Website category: university
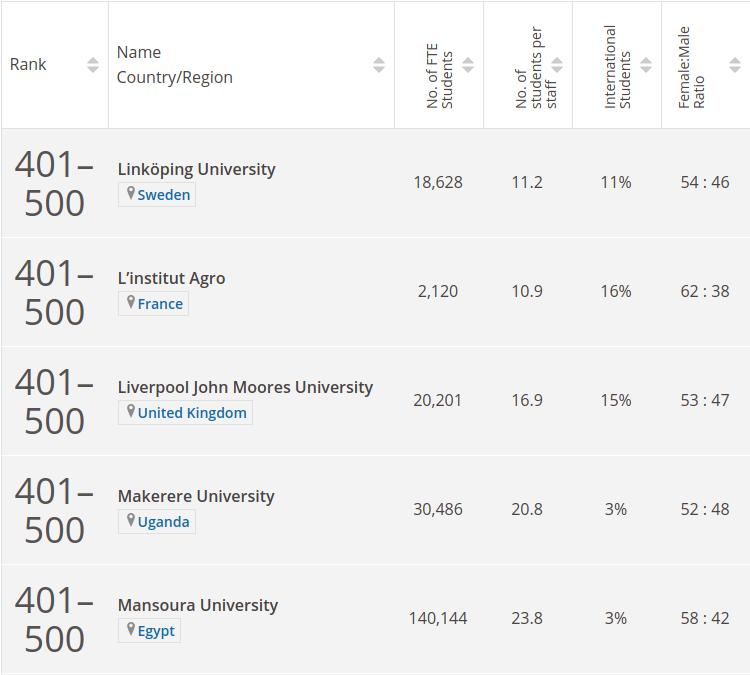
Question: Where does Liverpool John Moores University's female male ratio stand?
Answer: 53 : 47

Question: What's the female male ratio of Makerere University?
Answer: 52 : 48

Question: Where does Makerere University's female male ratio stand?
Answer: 52 : 48

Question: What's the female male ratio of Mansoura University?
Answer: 58 : 42

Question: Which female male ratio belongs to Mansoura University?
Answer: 58 : 42

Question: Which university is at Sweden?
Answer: Linkping University

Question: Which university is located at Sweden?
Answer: Linkping University

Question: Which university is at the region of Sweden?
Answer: Linkping University

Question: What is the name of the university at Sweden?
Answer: Linkping University

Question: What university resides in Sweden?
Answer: Linkping University

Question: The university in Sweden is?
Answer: Linkping University

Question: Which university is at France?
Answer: Linstitut Agro

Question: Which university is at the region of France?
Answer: Linstitut Agro

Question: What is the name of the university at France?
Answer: Linstitut Agro

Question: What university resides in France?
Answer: Linstitut Agro

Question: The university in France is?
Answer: Linstitut Agro

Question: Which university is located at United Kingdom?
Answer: Liverpool John Moores University

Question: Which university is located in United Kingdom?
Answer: Liverpool John Moores University

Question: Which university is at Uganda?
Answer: Makerere University

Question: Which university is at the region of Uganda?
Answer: Makerere University

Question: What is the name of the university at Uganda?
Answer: Makerere University

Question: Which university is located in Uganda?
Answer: Makerere University

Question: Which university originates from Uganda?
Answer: Makerere University

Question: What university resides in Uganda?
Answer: Makerere University

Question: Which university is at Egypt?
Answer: Mansoura University

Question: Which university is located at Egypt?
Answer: Mansoura University

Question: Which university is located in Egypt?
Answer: Mansoura University

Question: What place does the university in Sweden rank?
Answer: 401500

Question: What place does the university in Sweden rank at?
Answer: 401500

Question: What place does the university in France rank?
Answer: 401500

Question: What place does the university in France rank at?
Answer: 401500

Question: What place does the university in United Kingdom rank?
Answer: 401500

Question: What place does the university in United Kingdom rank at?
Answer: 401500

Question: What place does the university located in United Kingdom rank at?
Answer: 401500

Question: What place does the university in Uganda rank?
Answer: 401500

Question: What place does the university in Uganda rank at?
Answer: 401500

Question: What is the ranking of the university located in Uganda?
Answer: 401500

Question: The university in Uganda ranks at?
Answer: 401500

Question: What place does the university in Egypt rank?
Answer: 401500

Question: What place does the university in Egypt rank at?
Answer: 401500